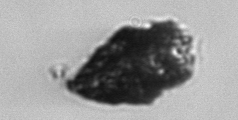
Label: Tintinnopsis